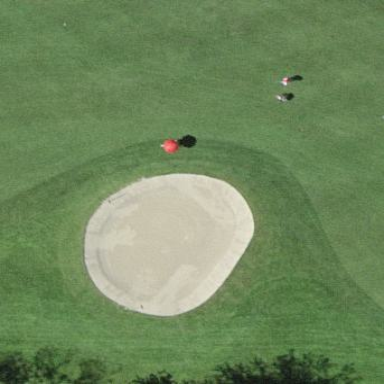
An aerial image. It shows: Sandy area is golf bunker.